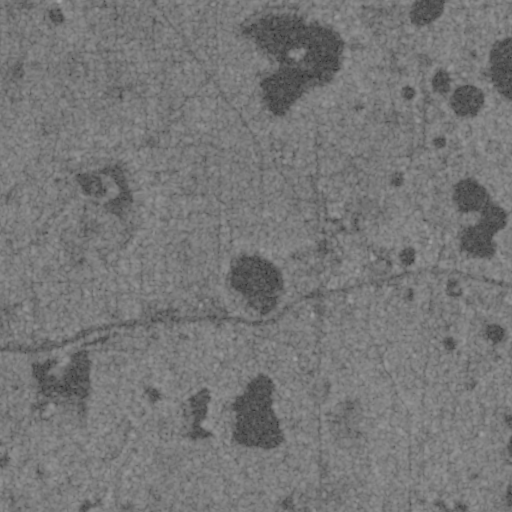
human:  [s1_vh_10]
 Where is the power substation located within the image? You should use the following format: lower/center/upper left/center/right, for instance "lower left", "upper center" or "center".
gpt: The power substation is located in the center left of the image.
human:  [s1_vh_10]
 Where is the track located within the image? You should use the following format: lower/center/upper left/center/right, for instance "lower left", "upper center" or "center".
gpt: The track is located in the center right of the image.
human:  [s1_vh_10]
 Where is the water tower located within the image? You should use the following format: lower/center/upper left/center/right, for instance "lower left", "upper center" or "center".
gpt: The water tower is located in the lower center of the image.
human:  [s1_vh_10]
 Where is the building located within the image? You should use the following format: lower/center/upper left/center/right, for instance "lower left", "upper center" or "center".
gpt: The building is located in the center right of the image.
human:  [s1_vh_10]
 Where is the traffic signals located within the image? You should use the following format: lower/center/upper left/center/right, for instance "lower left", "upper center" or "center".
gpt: The traffic signals is located in the center right of the image.
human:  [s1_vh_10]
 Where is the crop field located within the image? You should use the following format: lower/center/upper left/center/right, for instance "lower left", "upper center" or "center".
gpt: There is no crop field in the image.

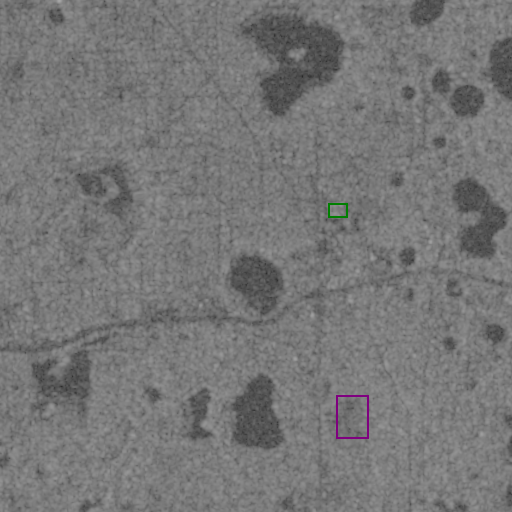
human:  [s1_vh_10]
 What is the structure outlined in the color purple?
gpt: The structure outlined in purple is a park.
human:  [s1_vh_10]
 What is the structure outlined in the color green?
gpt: The structure outlined in green is a building.
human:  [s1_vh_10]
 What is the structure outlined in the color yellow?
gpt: There is no yellow outline.